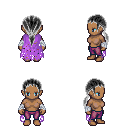
a pixel art fantasy rpg character, female body template, human, dark skin, maroon tattered cape, magenta pants, gray ponytail hairstyle, white cloth bandages, four views (front, back, left, right), 2x2 character sprite sheet, small pixel art, hard edges, no anti-aliasing